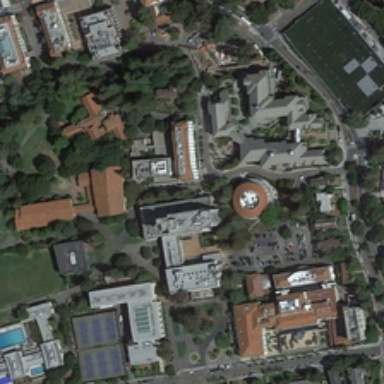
Many buildings and many green trees are in a school .